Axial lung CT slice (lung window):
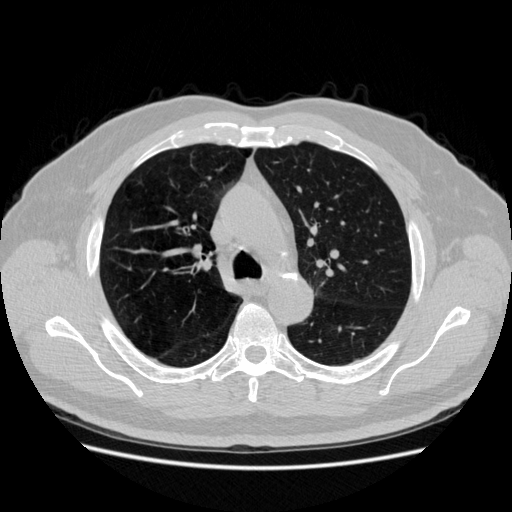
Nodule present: no